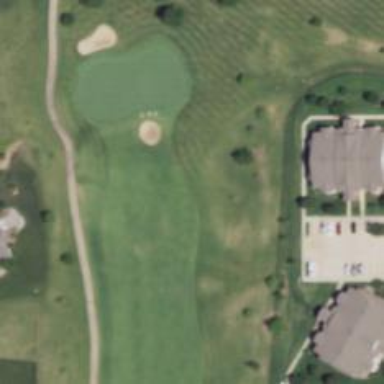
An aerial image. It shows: View of golf hole.